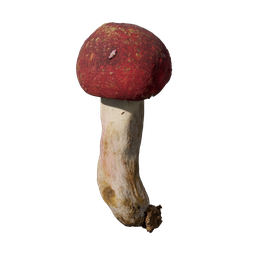
Label: nature